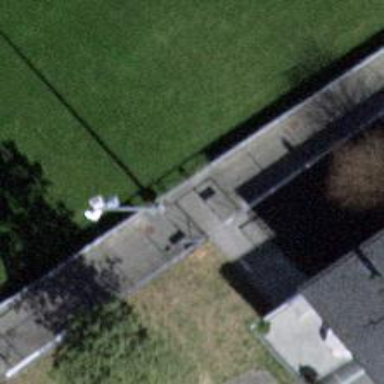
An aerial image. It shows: Mast structure.